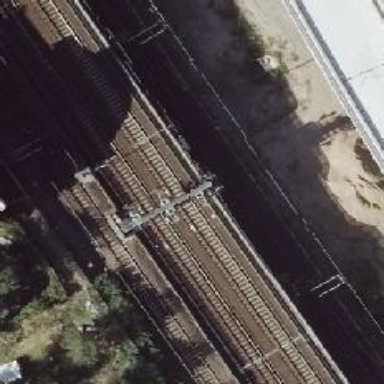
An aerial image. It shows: Railway signal.